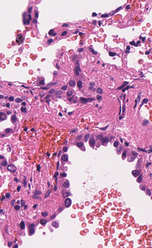
Tumor epithelial tissue: yes
Tumor-associated stroma tissue: yes
Normal tissue: no